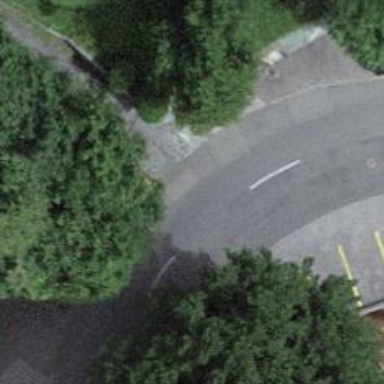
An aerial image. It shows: Raised kerb.